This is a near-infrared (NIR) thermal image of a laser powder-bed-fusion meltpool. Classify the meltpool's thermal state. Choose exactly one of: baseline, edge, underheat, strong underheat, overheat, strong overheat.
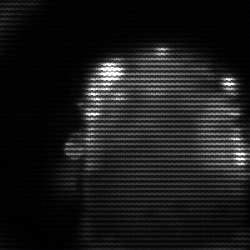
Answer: baseline